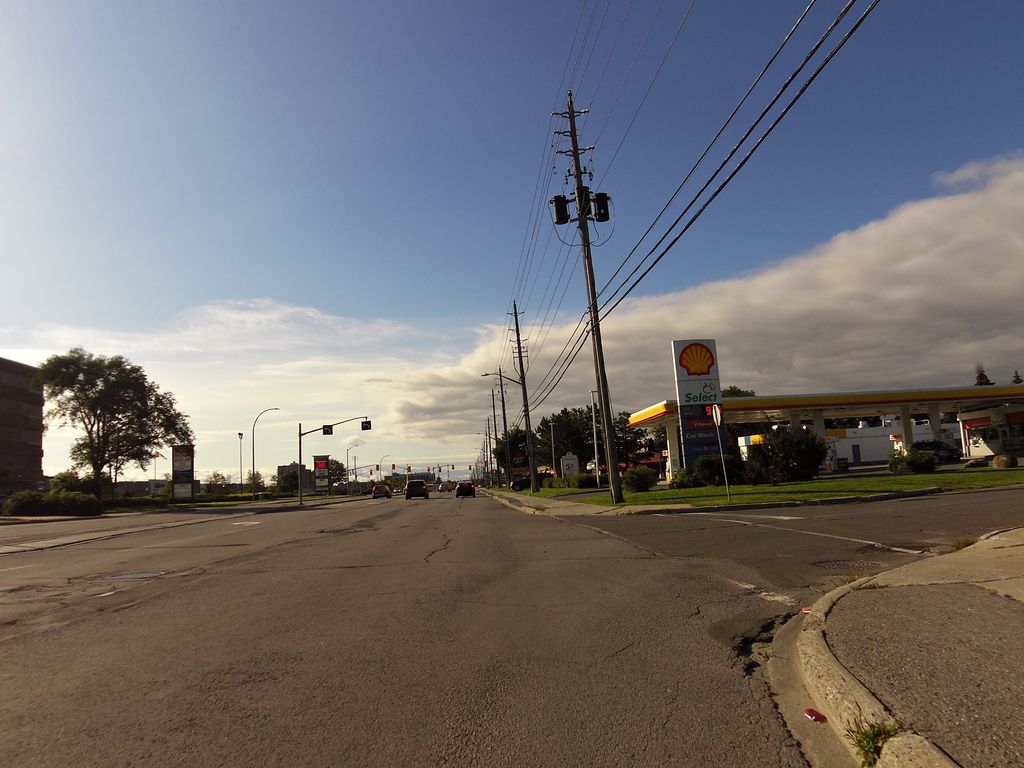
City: ottawa-gatineau